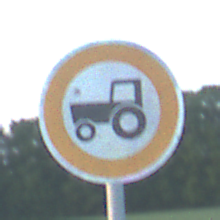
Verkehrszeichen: VerbotKraftfahrzeugeZuegeNichtSchneller25
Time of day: SunriseSunset
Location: Outdoor (Nature)
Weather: PartlyCloudy
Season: NotSpecified
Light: Natural